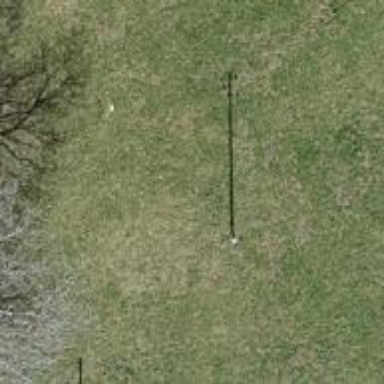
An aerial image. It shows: Power pole.